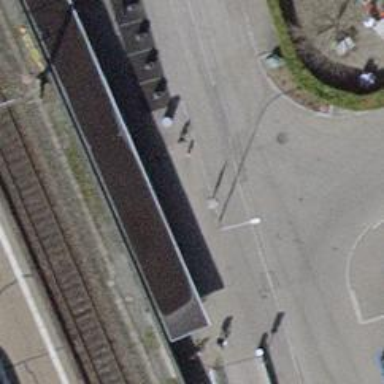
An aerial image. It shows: Bicycle parking area with wall loops.